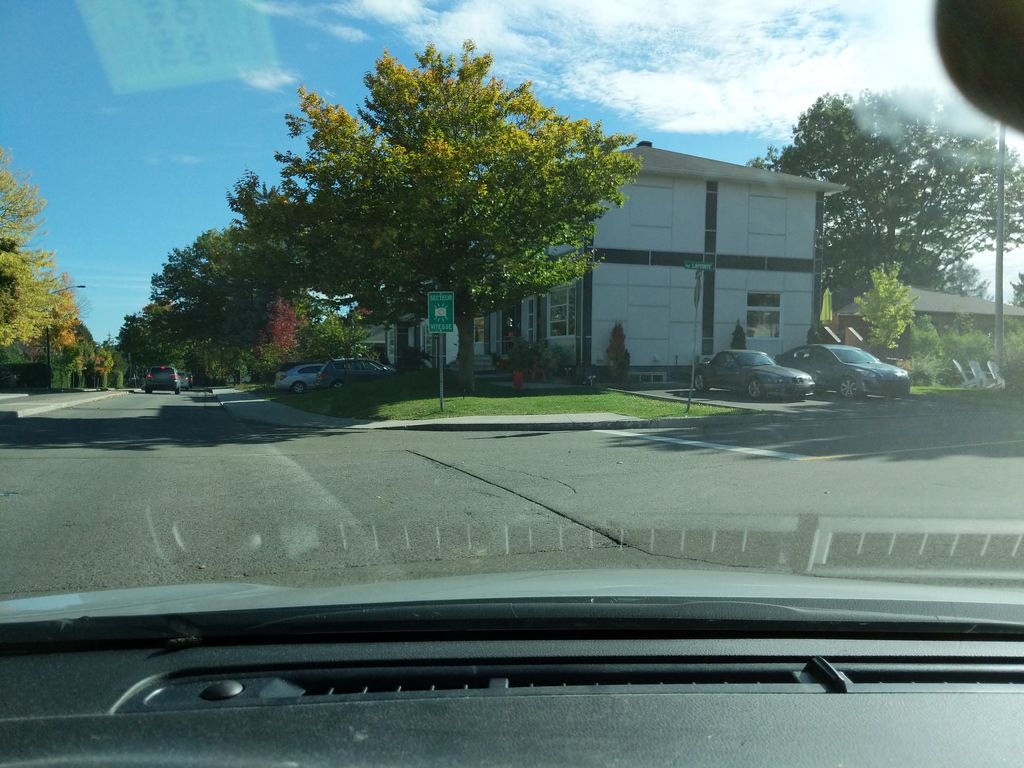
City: quebec_city